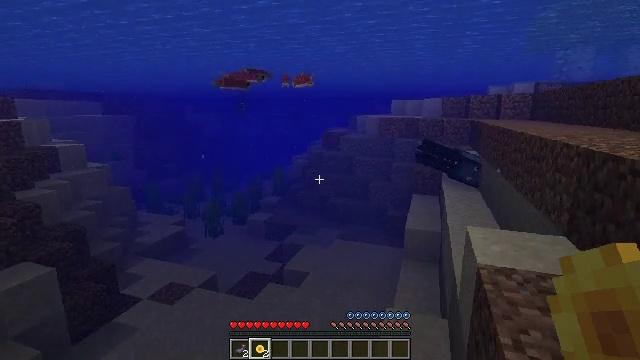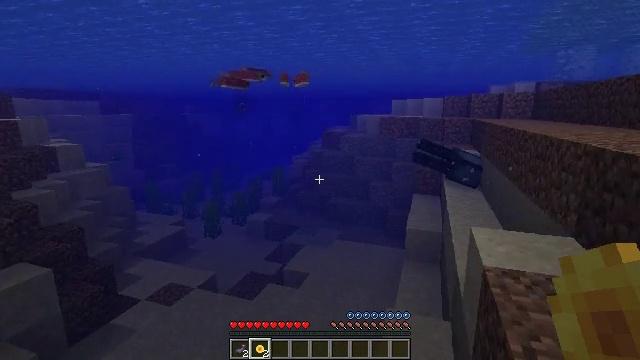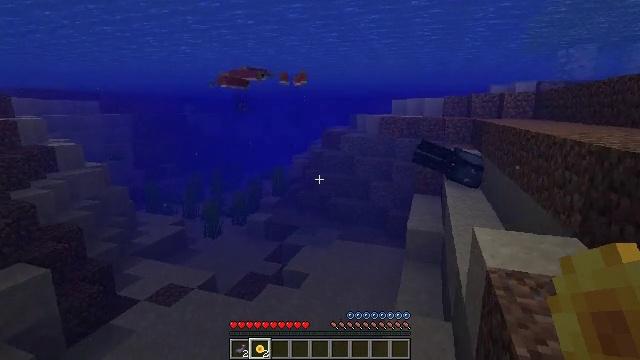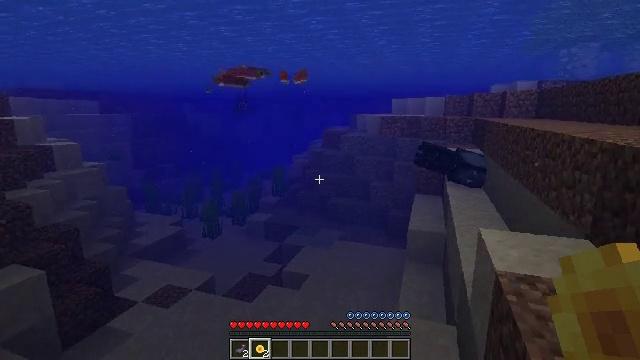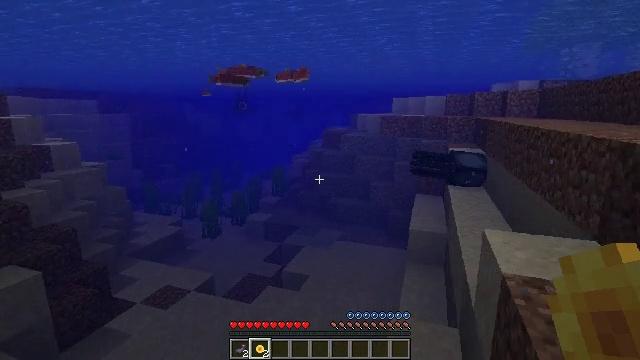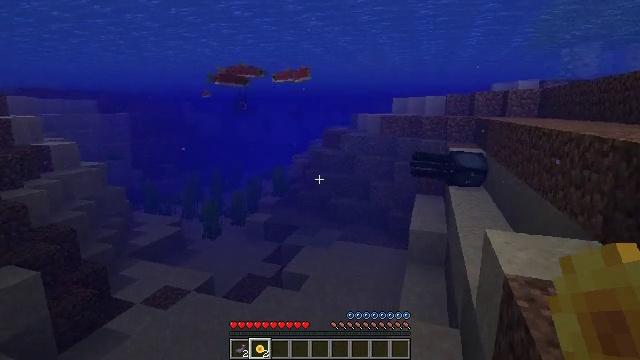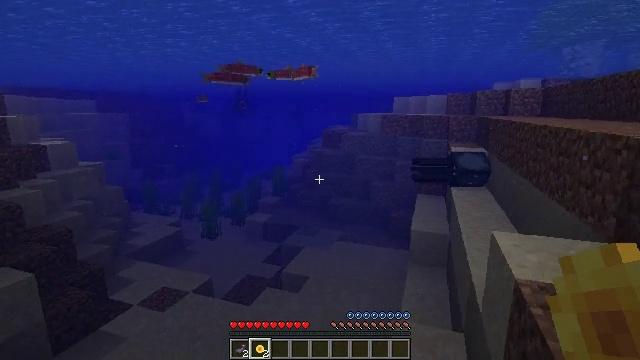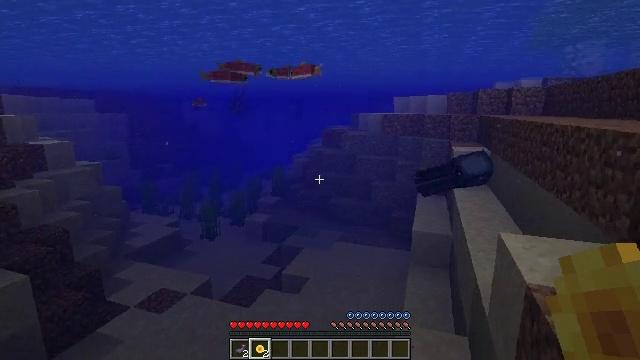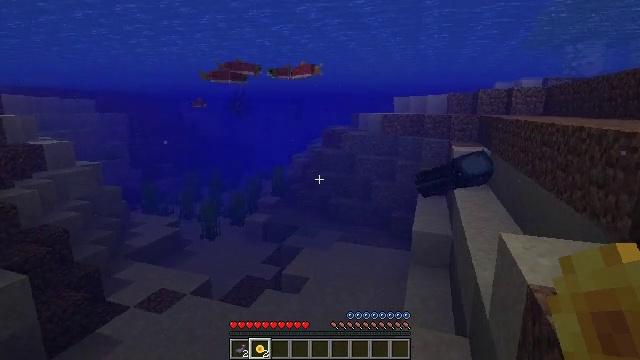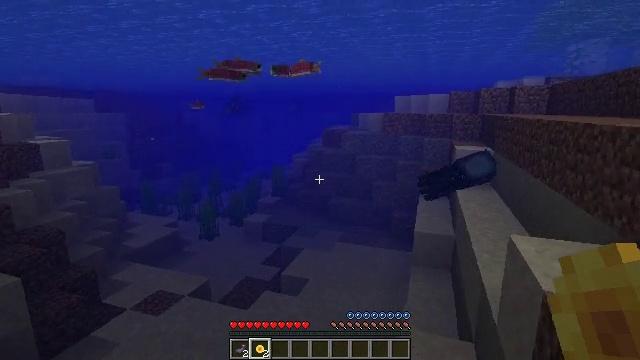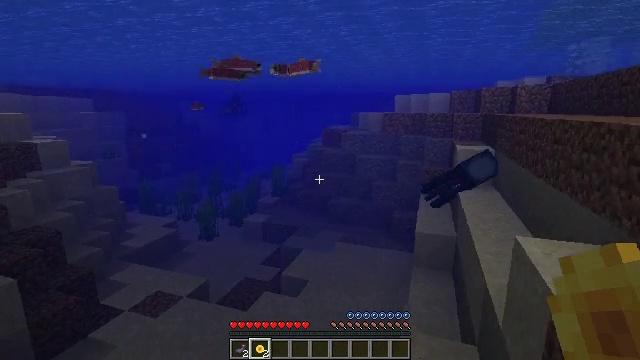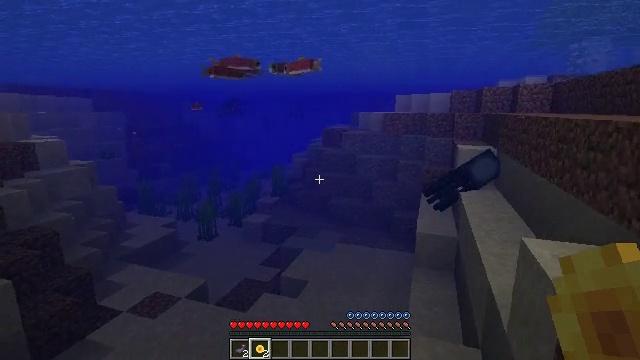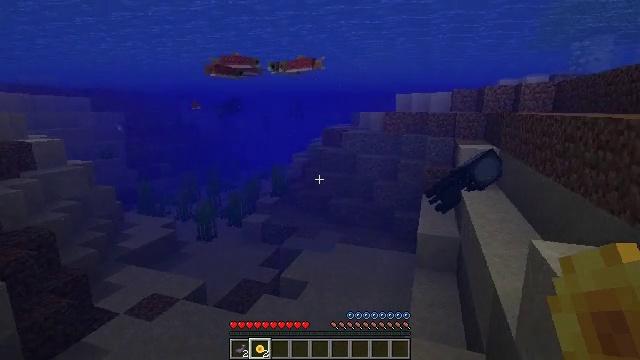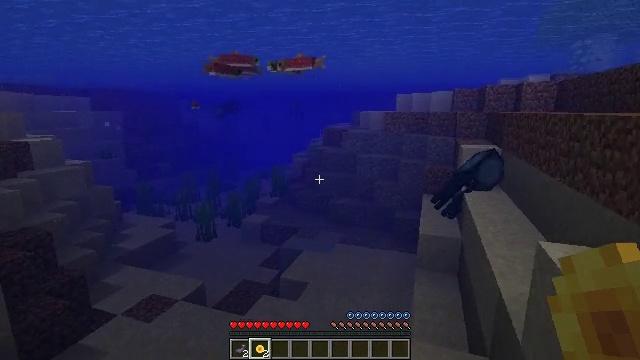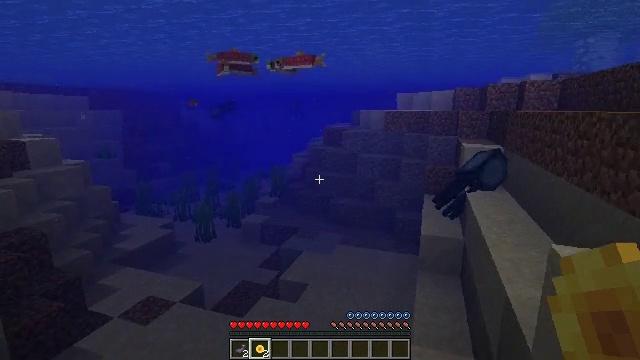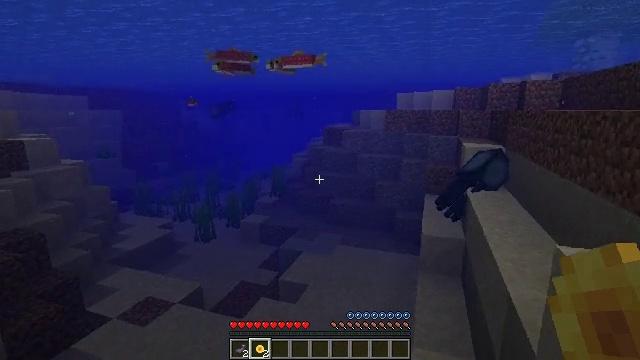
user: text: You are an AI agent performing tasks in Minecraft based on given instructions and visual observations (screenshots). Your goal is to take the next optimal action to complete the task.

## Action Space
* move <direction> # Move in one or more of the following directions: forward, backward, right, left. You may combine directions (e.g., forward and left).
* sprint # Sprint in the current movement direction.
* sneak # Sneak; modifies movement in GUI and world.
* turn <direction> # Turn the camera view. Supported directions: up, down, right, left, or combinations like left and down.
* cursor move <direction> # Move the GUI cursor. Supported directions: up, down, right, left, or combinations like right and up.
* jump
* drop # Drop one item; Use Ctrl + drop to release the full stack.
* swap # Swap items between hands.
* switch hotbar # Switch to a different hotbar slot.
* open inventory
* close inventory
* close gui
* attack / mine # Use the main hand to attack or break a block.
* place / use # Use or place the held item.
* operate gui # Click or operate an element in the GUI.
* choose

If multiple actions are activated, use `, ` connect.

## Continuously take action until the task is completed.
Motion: motion action
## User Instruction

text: Transform resources into yellow dye via crafting.
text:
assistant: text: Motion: move forward
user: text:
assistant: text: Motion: move forward
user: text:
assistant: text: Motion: move forward
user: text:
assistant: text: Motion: move forward
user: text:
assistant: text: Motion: move forward
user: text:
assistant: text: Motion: move forward
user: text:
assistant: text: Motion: move forward
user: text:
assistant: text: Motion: move forward
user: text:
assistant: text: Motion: move forward
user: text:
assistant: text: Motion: move forward
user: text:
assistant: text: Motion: move forward
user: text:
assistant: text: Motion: move forward
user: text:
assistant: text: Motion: move forward
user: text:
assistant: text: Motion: move forward
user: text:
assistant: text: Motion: move forward
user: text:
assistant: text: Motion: move forward
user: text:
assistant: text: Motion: move forward
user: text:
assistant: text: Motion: move forward
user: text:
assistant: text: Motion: move forward
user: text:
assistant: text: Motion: move forward
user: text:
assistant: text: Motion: move forward
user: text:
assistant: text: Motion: move forward
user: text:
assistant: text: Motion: move forward
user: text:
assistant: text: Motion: move forward
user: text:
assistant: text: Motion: move forward
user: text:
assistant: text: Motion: move forward, jump
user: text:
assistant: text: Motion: move forward, jump
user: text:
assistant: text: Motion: move forward, jump
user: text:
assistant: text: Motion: move forward, jump
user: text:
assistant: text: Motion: move forward, jump